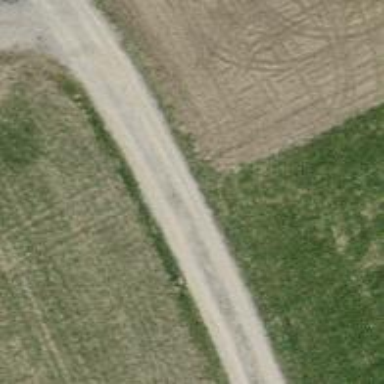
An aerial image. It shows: Gravel track.